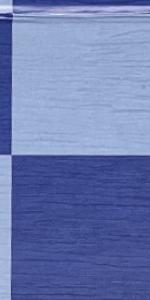
Label: Empty